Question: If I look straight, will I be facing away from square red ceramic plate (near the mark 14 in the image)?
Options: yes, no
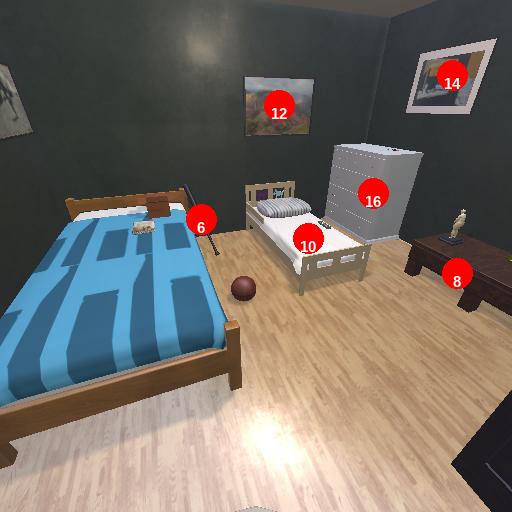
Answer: yes